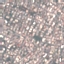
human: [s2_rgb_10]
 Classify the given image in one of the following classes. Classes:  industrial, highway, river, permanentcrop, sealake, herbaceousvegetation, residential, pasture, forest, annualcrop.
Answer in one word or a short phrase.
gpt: Residential